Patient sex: M
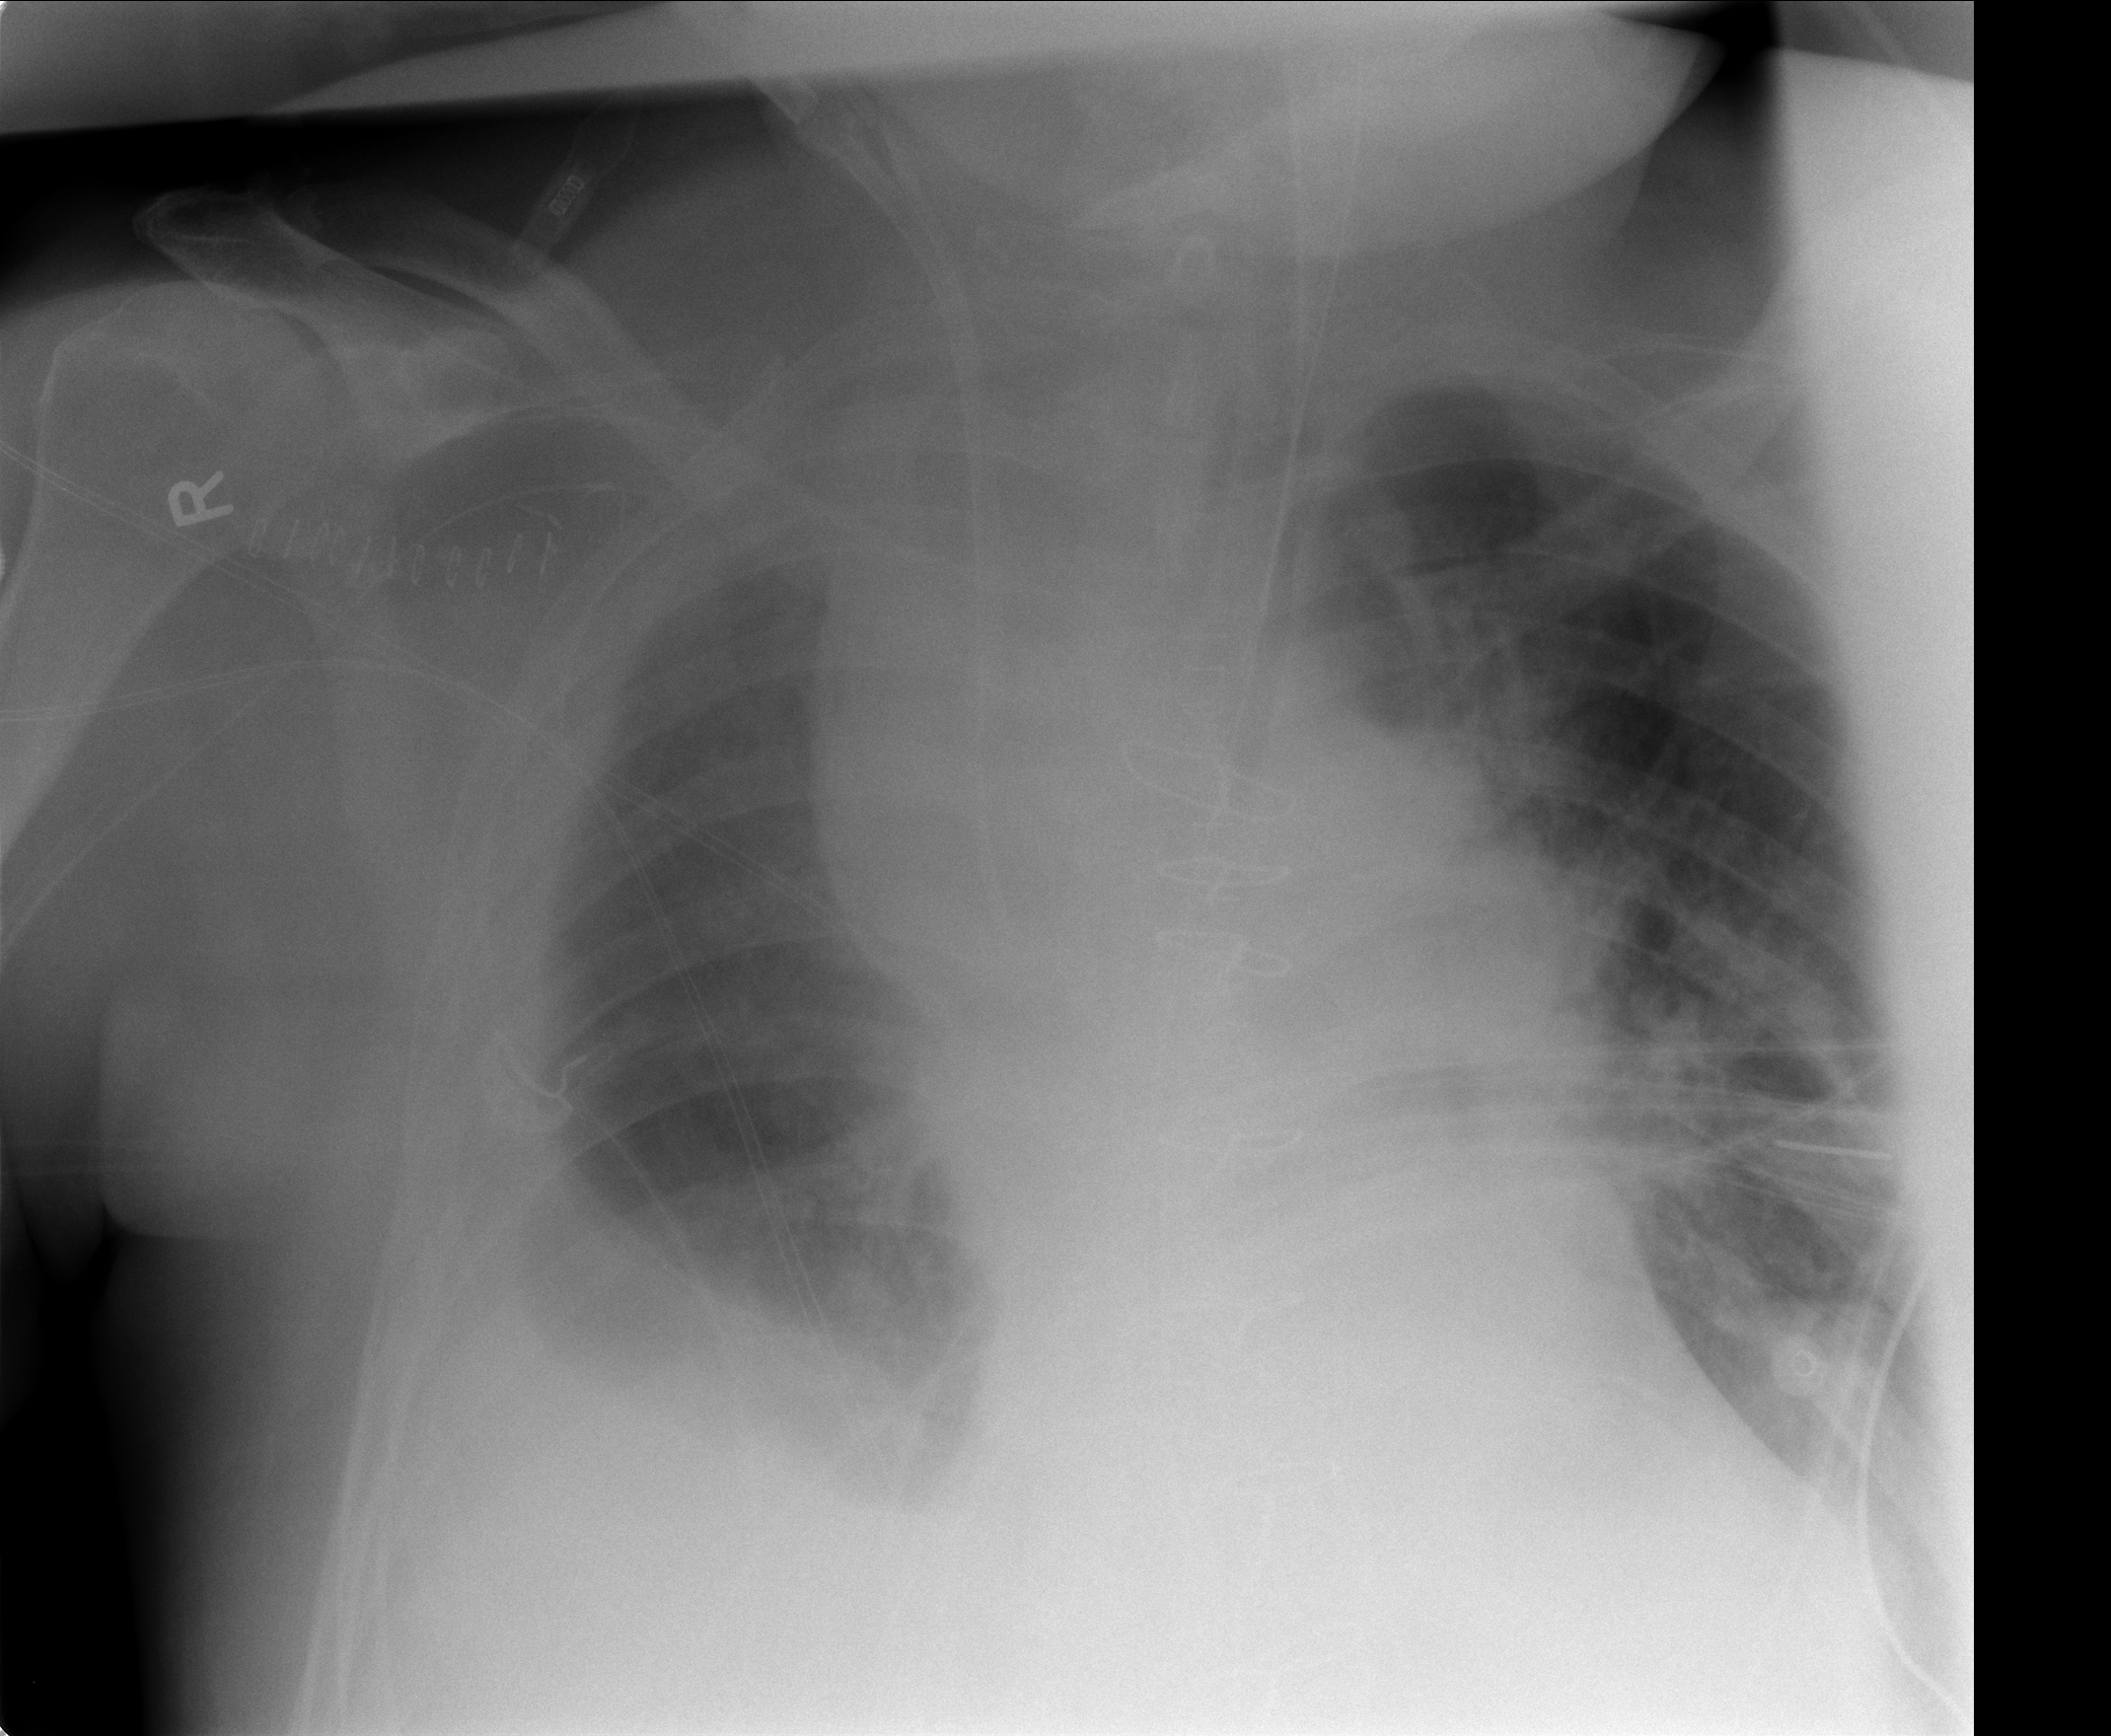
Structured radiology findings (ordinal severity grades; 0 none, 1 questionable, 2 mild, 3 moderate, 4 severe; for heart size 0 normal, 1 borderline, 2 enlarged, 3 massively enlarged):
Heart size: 2
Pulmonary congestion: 2
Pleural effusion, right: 2
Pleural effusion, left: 2
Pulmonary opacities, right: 0
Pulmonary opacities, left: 0
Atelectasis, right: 3
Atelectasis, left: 2